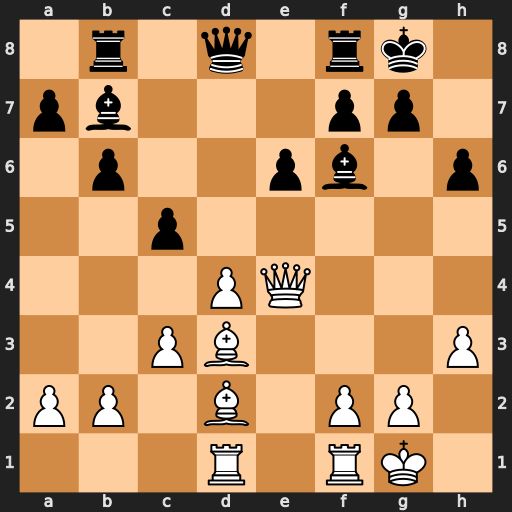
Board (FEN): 1r1q1rk1/pb3pp1/1p2pb1p/2p5/3PQ3/2PB3P/PP1B1PP1/3R1RK1
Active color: w
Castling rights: -
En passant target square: -
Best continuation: Qh7#